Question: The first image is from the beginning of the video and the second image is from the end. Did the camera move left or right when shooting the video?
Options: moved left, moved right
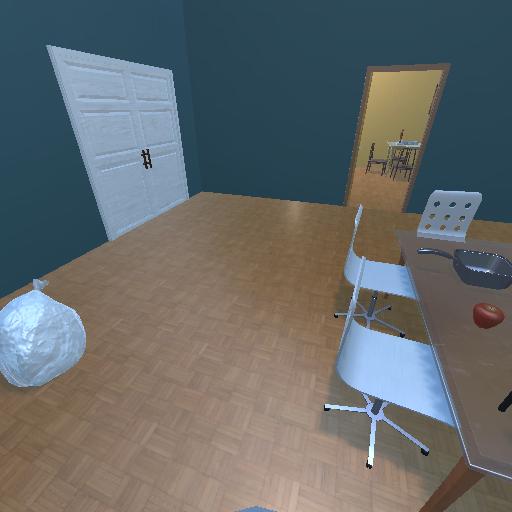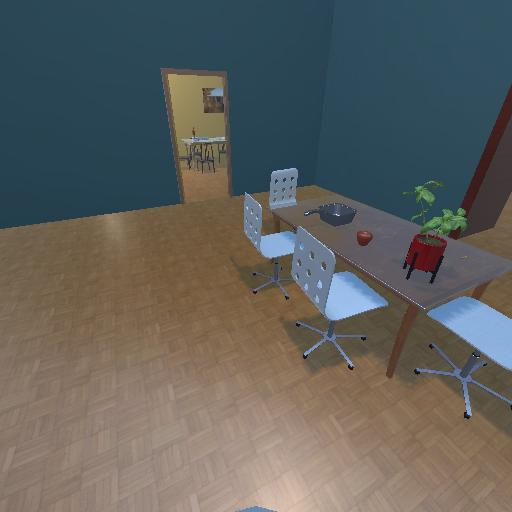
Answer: moved left